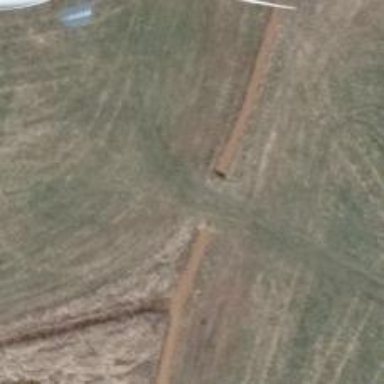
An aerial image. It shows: Grass track with grade5 track type.